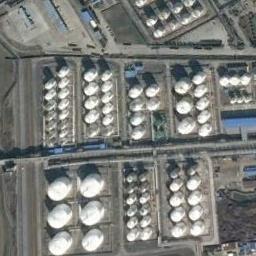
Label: storage_tank